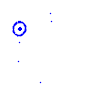
Particle: proton